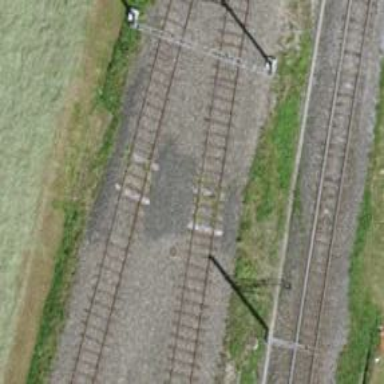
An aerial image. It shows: Track road with grade4 tracktype.